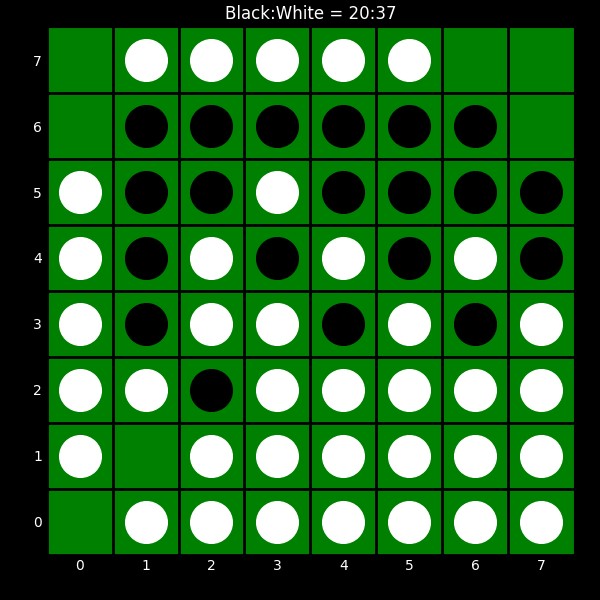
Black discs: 20
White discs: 37